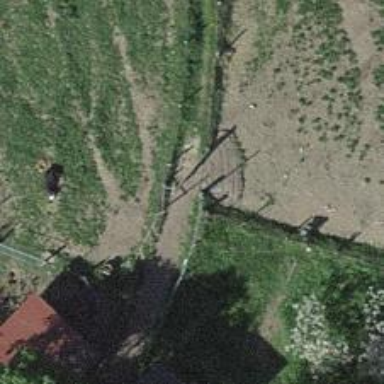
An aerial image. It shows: Gate.